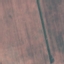
Land use / land cover class: AnnualCrop